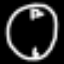
Label: clock